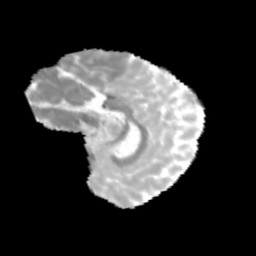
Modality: MD
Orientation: sagittal
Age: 11
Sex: male
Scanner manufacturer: siemens
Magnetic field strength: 3 T
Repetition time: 3.8 s
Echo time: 0.07 s